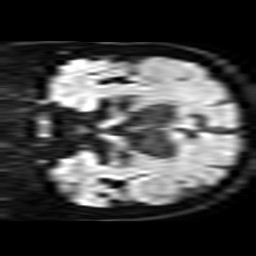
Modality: TRACE
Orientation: coronal
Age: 70
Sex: male
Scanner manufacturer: philips
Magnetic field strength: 3 T
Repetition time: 4.057 s
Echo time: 0.05989 s